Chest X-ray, AP view. Patient: 52 years old, sex F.
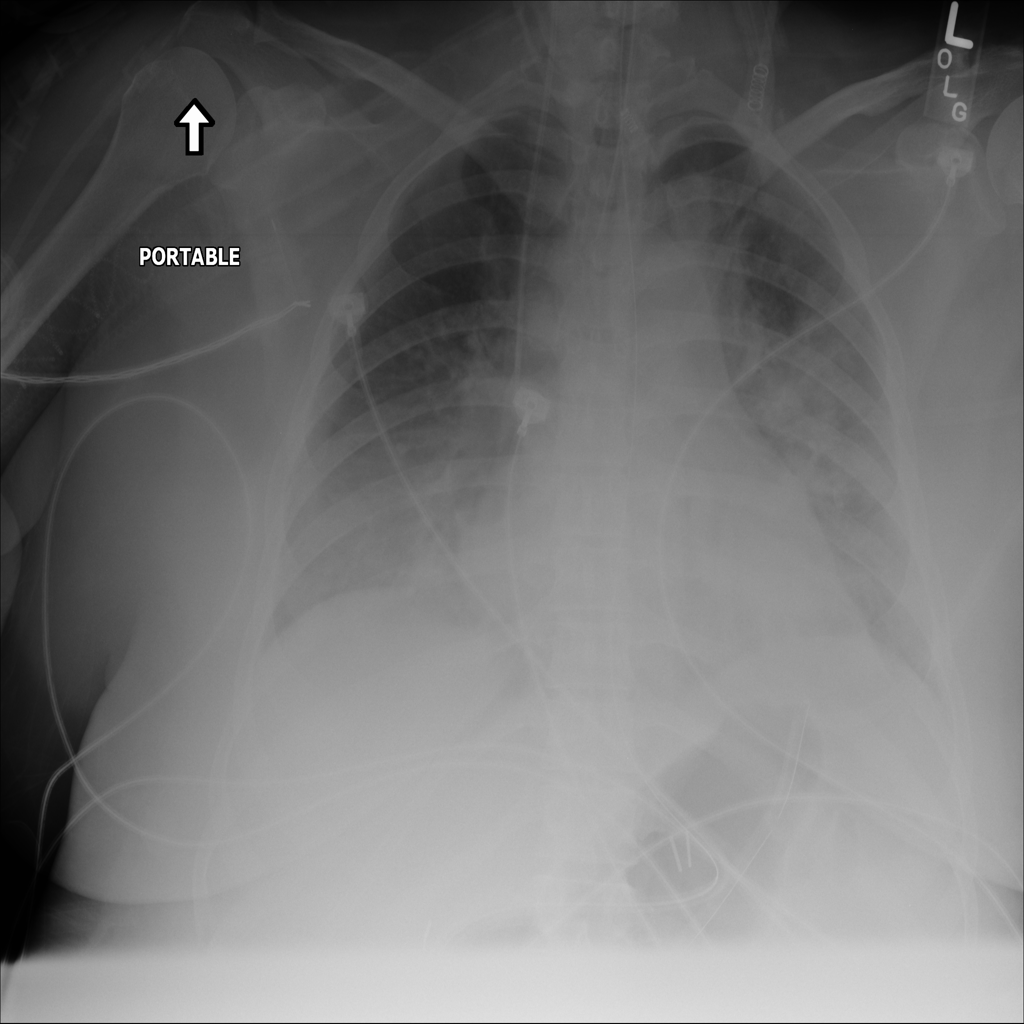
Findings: No Finding